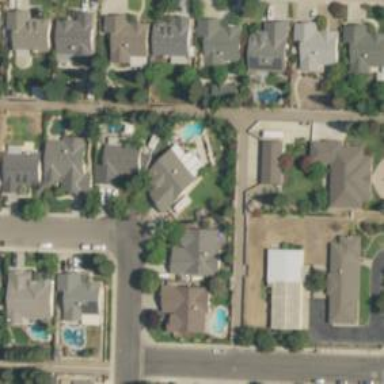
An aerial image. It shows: Residential area with single-family residential properties.